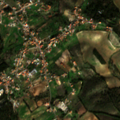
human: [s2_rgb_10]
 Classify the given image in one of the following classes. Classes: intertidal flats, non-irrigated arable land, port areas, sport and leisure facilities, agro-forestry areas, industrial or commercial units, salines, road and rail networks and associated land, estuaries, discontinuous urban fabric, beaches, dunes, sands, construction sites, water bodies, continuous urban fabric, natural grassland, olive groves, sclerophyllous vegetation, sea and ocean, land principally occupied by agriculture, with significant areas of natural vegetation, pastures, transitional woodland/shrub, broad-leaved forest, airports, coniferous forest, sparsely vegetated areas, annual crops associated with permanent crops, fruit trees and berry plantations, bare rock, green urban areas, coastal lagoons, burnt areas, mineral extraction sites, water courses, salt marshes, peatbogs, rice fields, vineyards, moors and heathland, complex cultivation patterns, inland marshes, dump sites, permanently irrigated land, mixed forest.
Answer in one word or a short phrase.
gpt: discontinuous urban fabric, non-irrigated arable land, olive groves, annual crops associated with permanent crops, complex cultivation patterns, land principally occupied by agriculture, with significant areas of natural vegetation, mixed forest